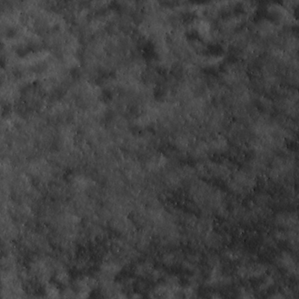
Label: non_frost